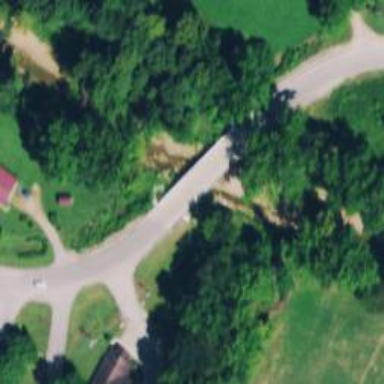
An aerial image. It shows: Residential road with bridge.